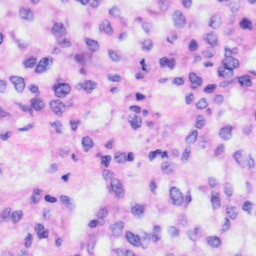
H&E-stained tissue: Liver